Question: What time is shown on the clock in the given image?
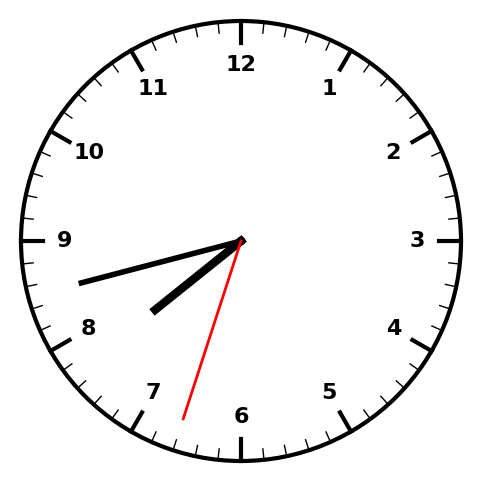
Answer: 07:42:33